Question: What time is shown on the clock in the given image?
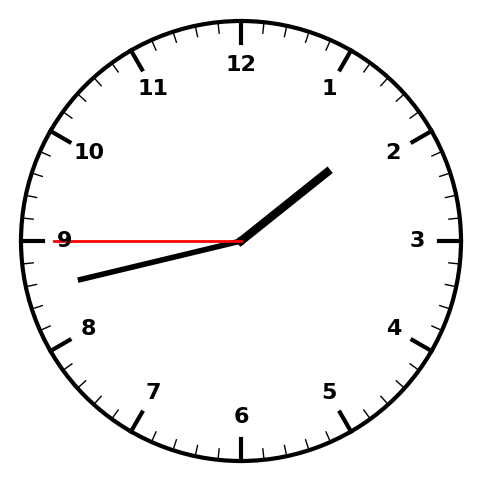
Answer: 01:42:45